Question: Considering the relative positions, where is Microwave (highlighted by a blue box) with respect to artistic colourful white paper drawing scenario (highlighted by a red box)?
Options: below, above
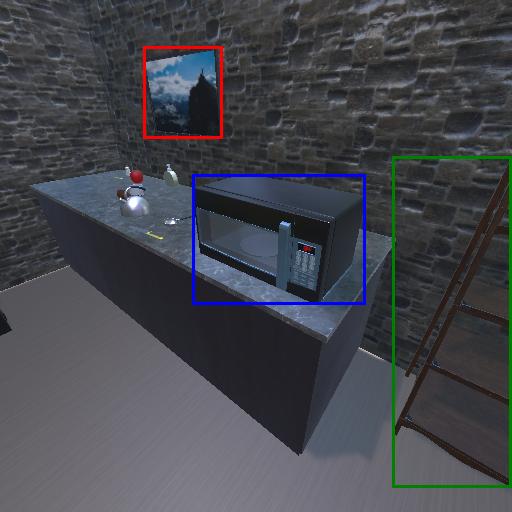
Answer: below